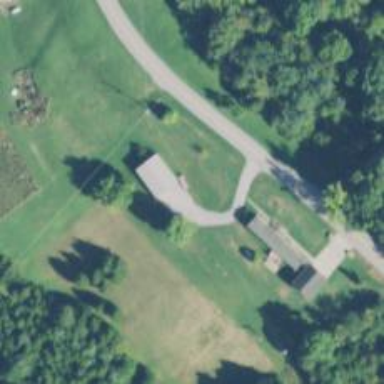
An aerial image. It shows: Driveway leading to service road.